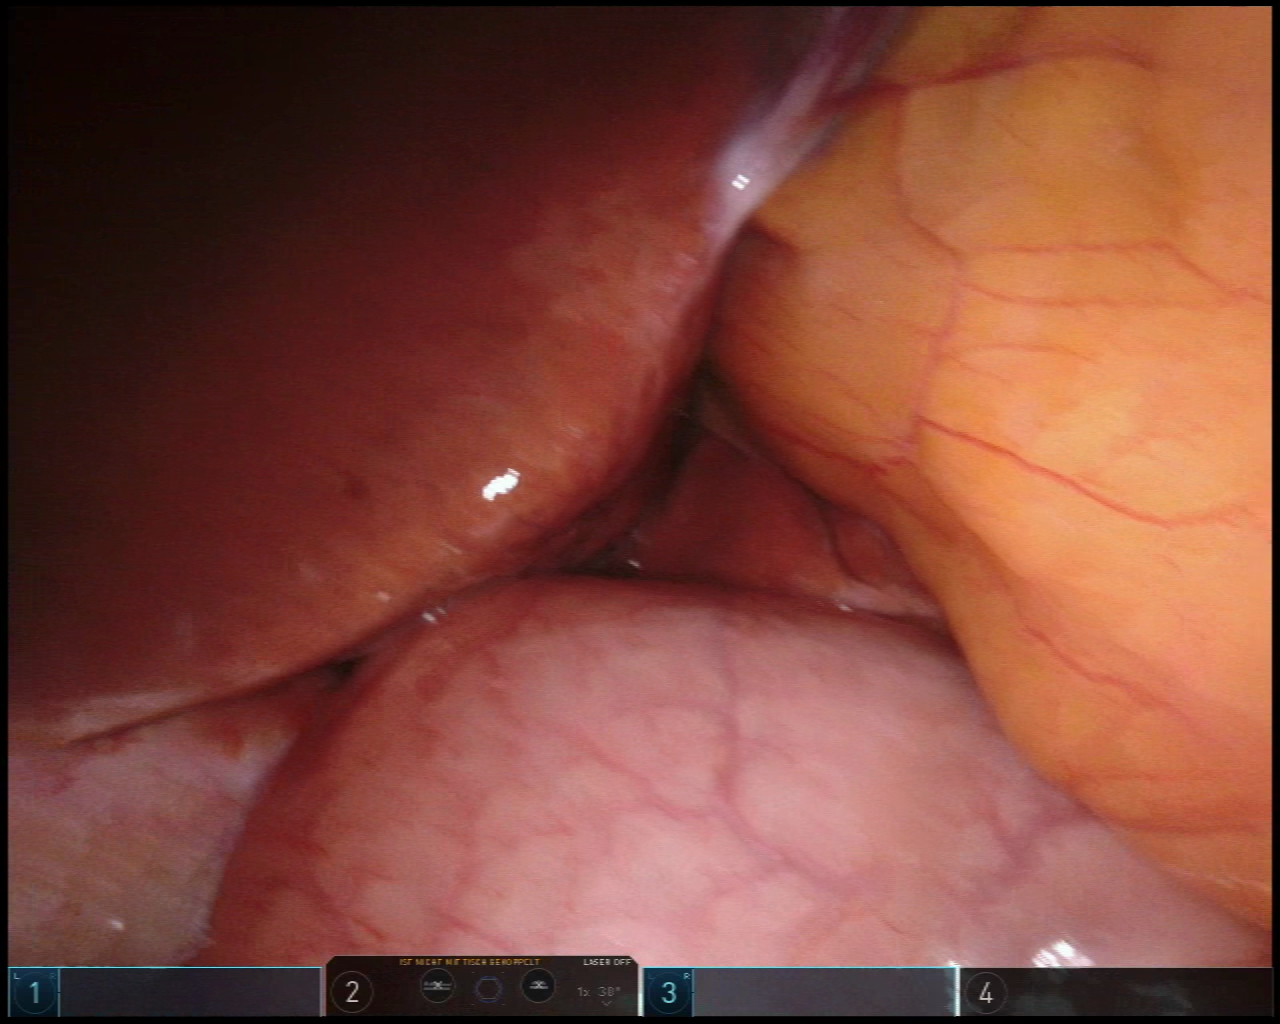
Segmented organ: liver
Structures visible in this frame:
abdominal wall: no
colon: no
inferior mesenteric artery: no
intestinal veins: no
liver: yes
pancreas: no
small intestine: no
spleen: no
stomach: yes
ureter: no
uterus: no
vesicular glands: no